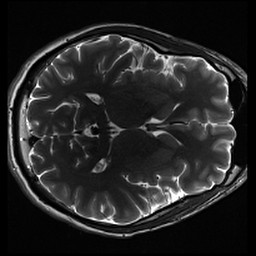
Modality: inplaneT2
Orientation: axial